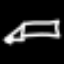
Label: pencil